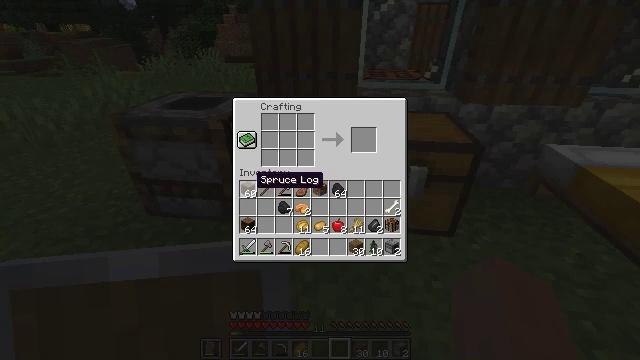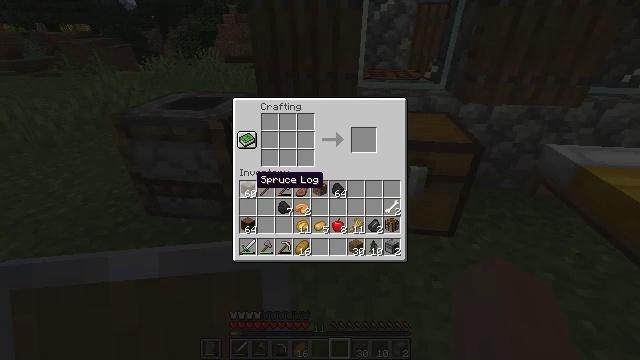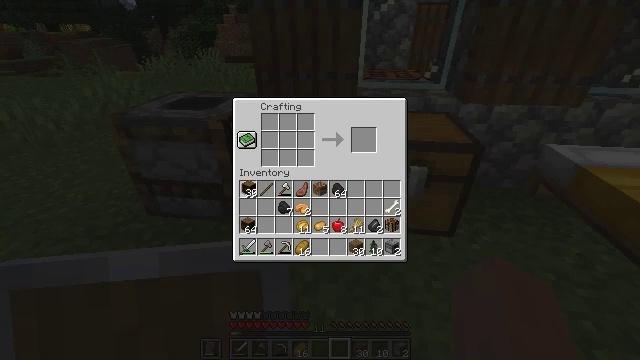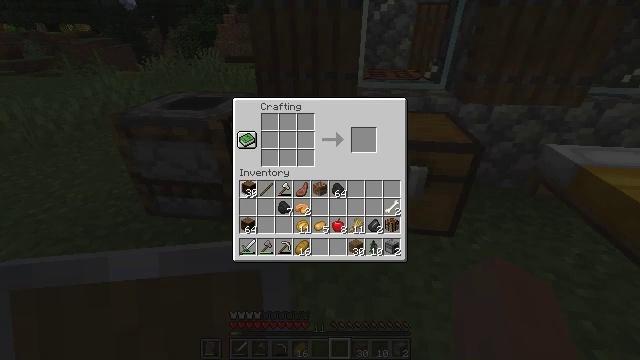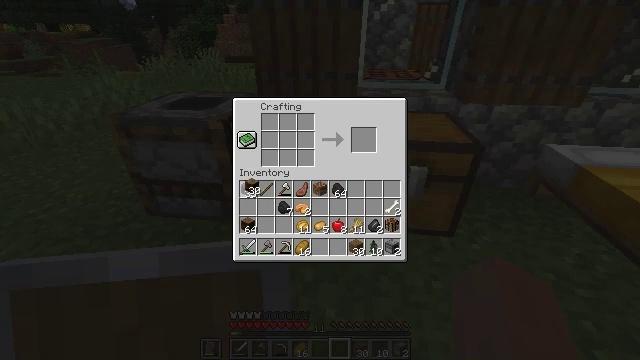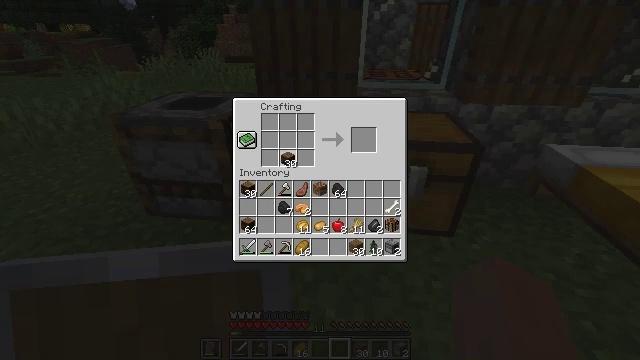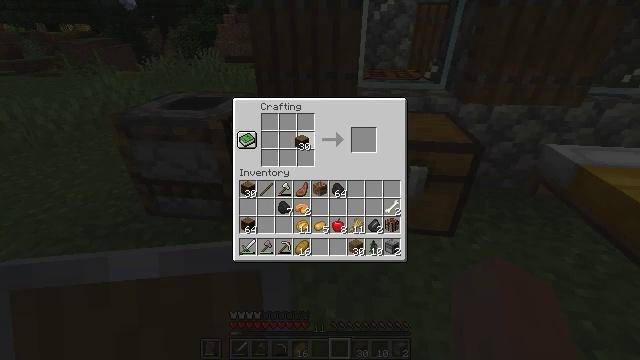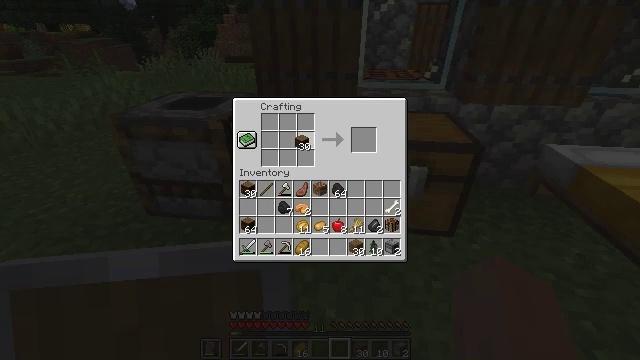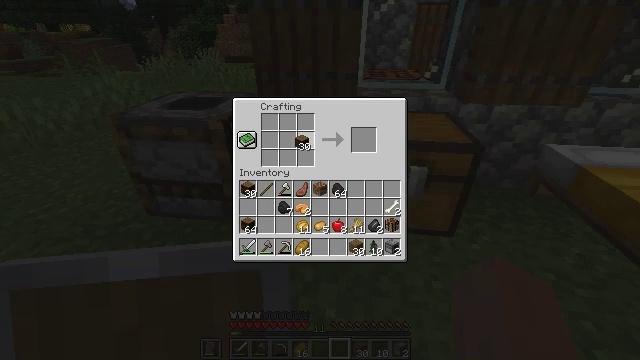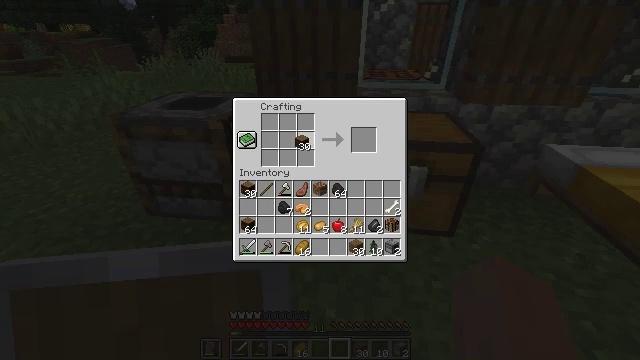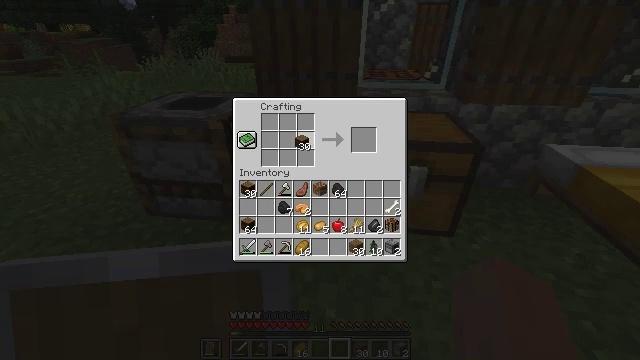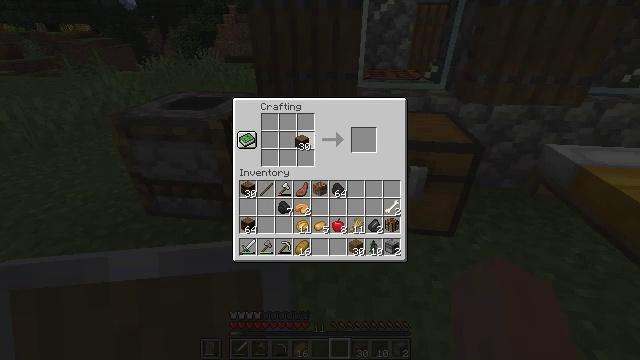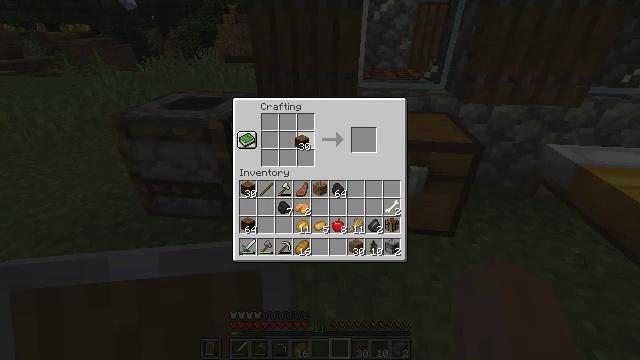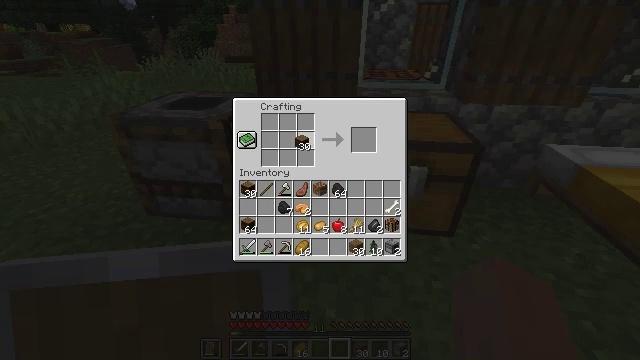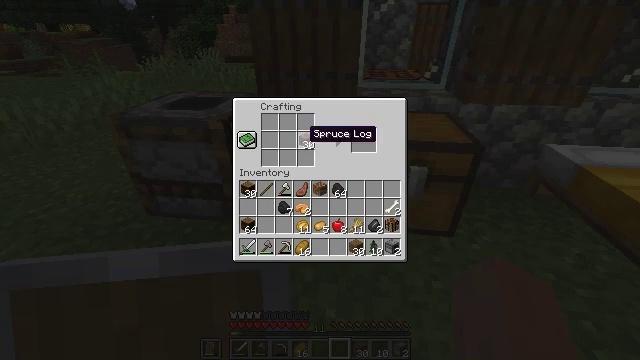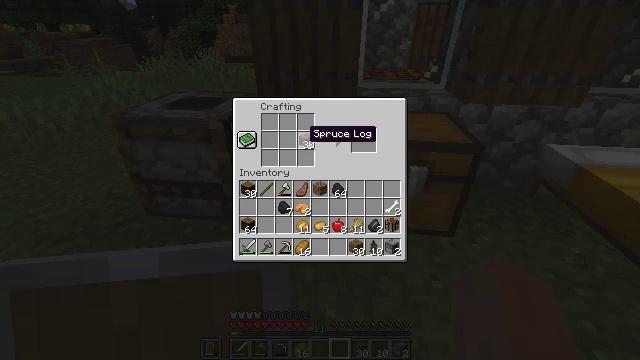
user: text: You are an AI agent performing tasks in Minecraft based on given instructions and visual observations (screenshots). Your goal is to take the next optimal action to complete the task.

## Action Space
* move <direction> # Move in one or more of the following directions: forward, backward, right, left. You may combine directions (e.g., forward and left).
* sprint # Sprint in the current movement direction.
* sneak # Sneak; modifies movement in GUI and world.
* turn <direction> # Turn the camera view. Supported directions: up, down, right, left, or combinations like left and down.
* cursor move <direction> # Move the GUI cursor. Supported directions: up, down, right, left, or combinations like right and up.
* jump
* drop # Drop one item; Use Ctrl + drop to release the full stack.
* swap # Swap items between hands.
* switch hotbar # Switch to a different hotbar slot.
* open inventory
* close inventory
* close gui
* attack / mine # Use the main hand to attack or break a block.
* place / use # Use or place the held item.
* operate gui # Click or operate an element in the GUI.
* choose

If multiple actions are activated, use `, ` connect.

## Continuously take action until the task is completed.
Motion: motion action
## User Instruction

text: Convert spruce logs into planks.
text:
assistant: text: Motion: no_op
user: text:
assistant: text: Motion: choose
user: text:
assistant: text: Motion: choose
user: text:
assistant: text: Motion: choose
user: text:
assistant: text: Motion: cursor move right and up
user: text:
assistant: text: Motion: cursor move right and up
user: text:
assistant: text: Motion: no_op
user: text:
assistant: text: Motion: no_op
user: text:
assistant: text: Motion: no_op
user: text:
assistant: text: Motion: no_op
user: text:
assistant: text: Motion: no_op
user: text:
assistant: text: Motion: operate gui
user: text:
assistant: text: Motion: operate gui
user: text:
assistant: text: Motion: no_op
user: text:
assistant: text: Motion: no_op
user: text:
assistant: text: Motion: no_op
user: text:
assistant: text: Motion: no_op
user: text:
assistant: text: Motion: sneak, cursor move right
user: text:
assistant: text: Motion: sneak, cursor move right
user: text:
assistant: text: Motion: sneak, cursor move right
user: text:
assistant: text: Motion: sneak, operate gui
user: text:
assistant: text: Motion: sneak, operate gui
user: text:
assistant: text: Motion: sneak, operate gui
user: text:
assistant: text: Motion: sneak
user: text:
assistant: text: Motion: sneak, cursor move left
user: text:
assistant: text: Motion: sneak